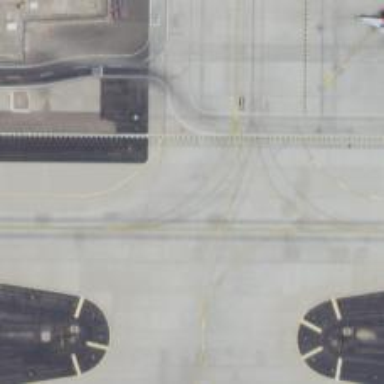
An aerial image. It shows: View of taxiway at the airport.